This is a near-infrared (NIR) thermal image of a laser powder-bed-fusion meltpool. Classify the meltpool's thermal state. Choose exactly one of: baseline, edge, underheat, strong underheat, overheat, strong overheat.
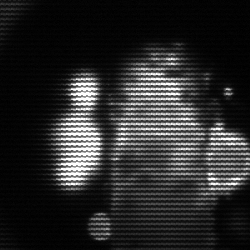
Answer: strong underheat